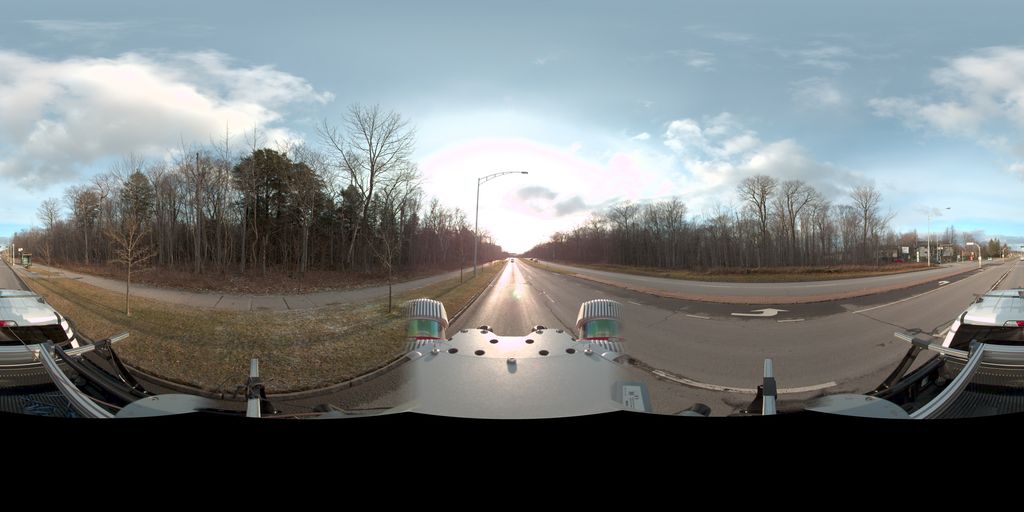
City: quebec_city